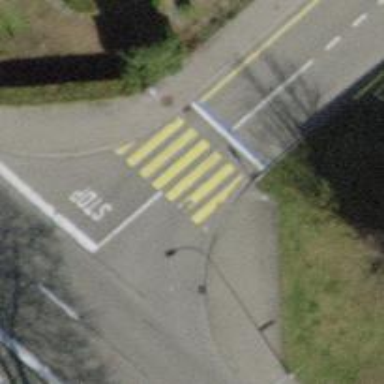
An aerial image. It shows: Marked crossing on footway.